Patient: sex F, age 67
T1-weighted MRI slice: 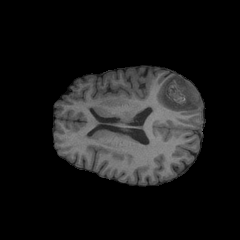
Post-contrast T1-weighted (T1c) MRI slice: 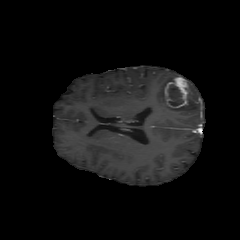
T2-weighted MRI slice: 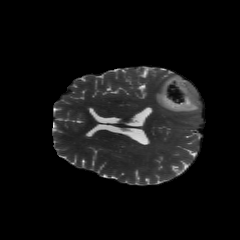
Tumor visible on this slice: yes
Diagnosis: Glioblastoma, IDH-wildtype
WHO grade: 4